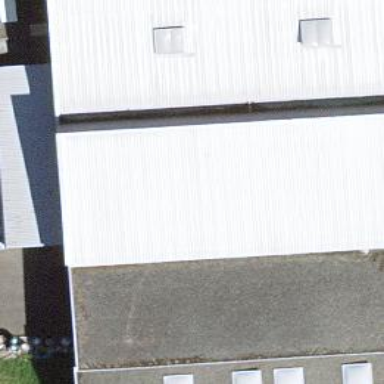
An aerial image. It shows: Industrial building.